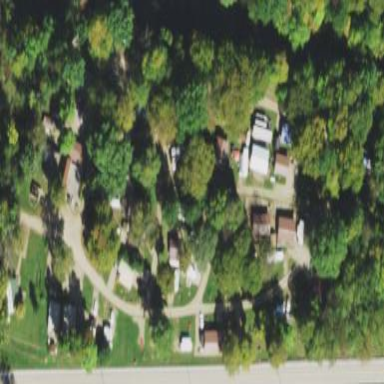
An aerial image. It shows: Caravan site for tourism.